四年级 · 解析几何
为方便向阳村村民乘车, 要在公路边设一个车站, 这个车站建在哪里最
近，请你用“ $\triangle$ ”标出来。(保留作图痕迹)

・向阳村
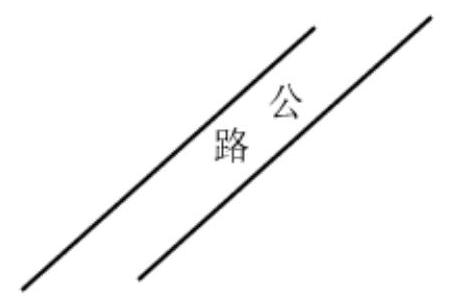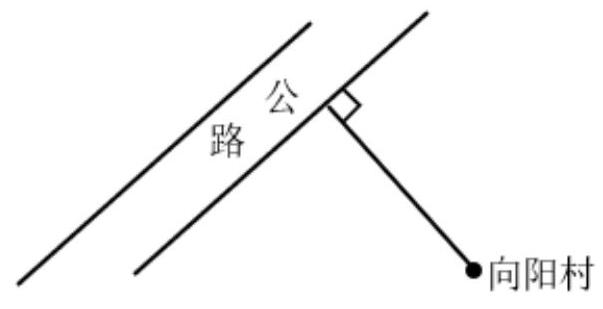
答案: 见详解【分析】根据点到直线的垂直距离最短, 从向阳村作公路边的垂线段即可。【详解】如图:【点睛】本题作图的关键是掌握两点之间线段最短。